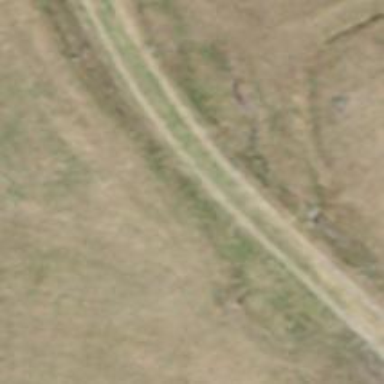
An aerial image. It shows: Track with grade 4 track type.